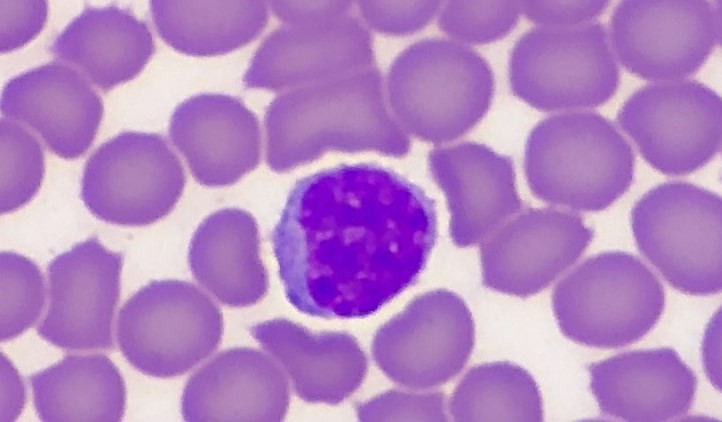
White blood cell type: Lymphocyte